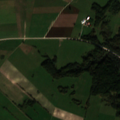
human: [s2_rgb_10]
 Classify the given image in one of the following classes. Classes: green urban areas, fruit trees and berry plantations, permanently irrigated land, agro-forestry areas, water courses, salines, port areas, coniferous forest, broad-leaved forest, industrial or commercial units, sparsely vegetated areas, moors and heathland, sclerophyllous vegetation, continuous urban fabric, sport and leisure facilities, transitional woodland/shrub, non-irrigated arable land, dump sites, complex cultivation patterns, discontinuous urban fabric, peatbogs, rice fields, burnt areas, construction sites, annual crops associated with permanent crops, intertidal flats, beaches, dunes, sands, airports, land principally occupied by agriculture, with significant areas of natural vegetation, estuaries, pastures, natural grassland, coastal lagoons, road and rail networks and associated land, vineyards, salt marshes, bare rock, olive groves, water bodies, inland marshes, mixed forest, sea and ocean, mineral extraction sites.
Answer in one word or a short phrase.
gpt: non-irrigated arable land, pastures, broad-leaved forest, mixed forest